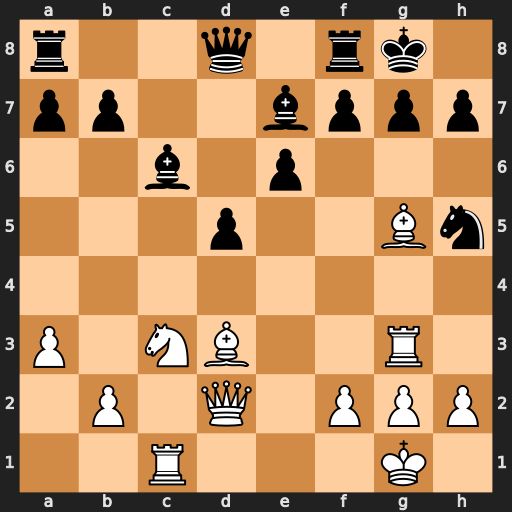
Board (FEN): r2q1rk1/pp2bppp/2b1p3/3p2Bn/8/P1NB2R1/1P1Q1PPP/2R3K1
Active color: w
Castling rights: -
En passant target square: -
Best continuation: Bxe7 Qxe7 Qh6 g6 Qxh5